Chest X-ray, PA view. Patient: 47 years old, sex M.
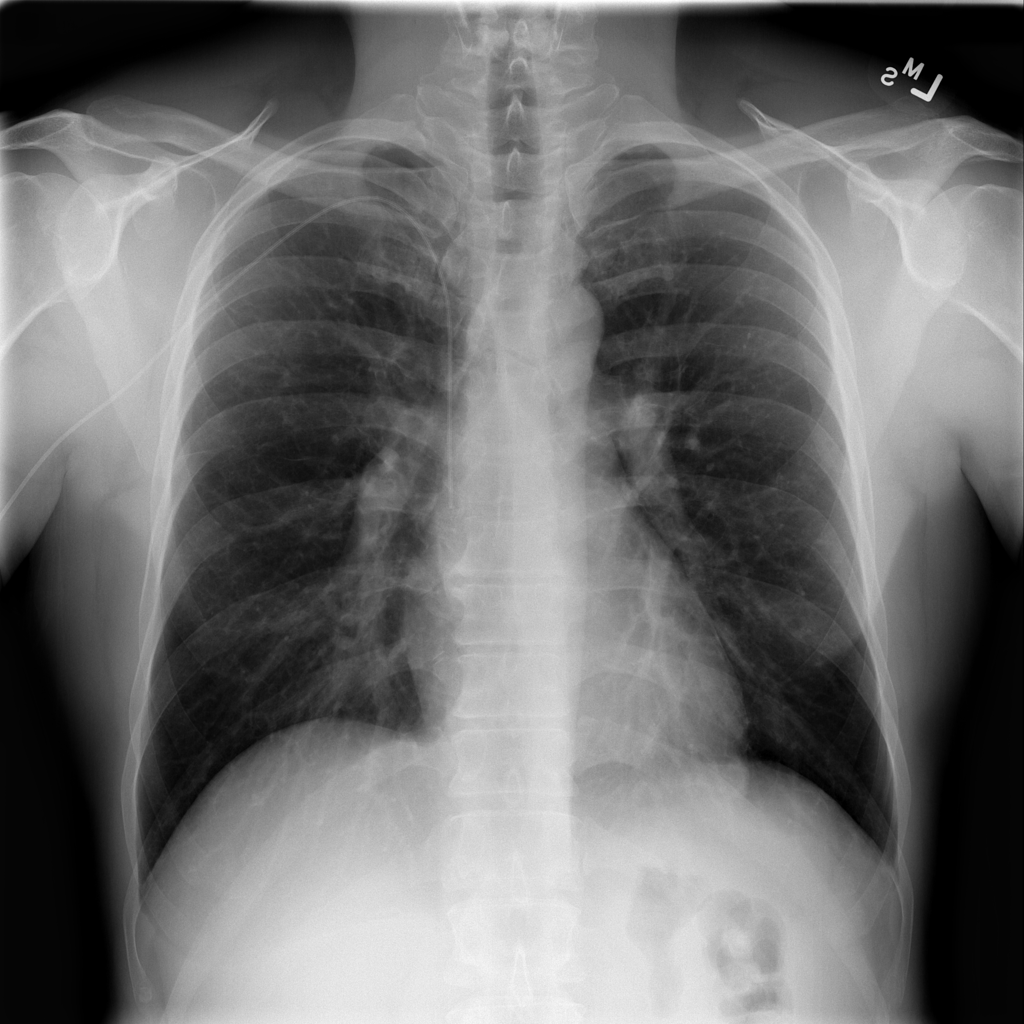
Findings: Pleural_Thickening